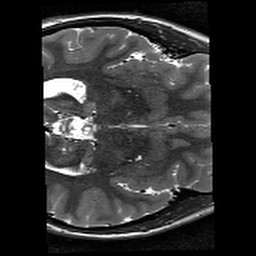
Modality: T2w
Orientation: axial